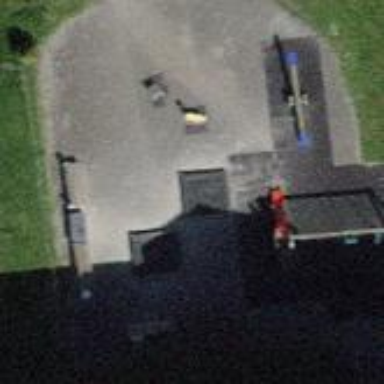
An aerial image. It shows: Playground area for leisure activities on the land.